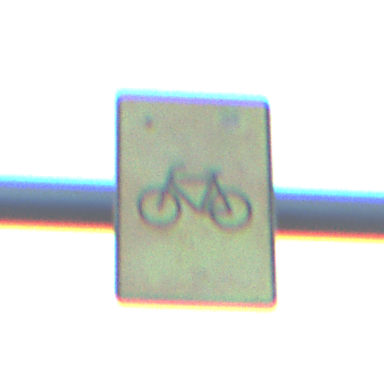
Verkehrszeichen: RadverkehrOhnePfeilsymbol
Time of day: SunriseSunset
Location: Outdoor (Nature)
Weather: Clear
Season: Winter
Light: Natural